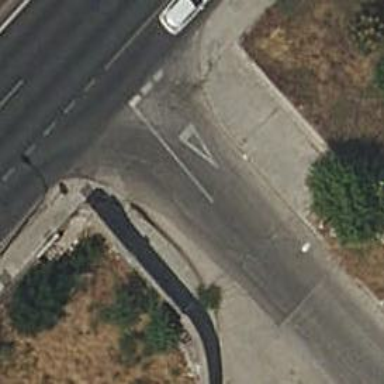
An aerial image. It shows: Unmarked crossing with raised kerb.